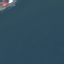
Land use / land cover: SeaLake